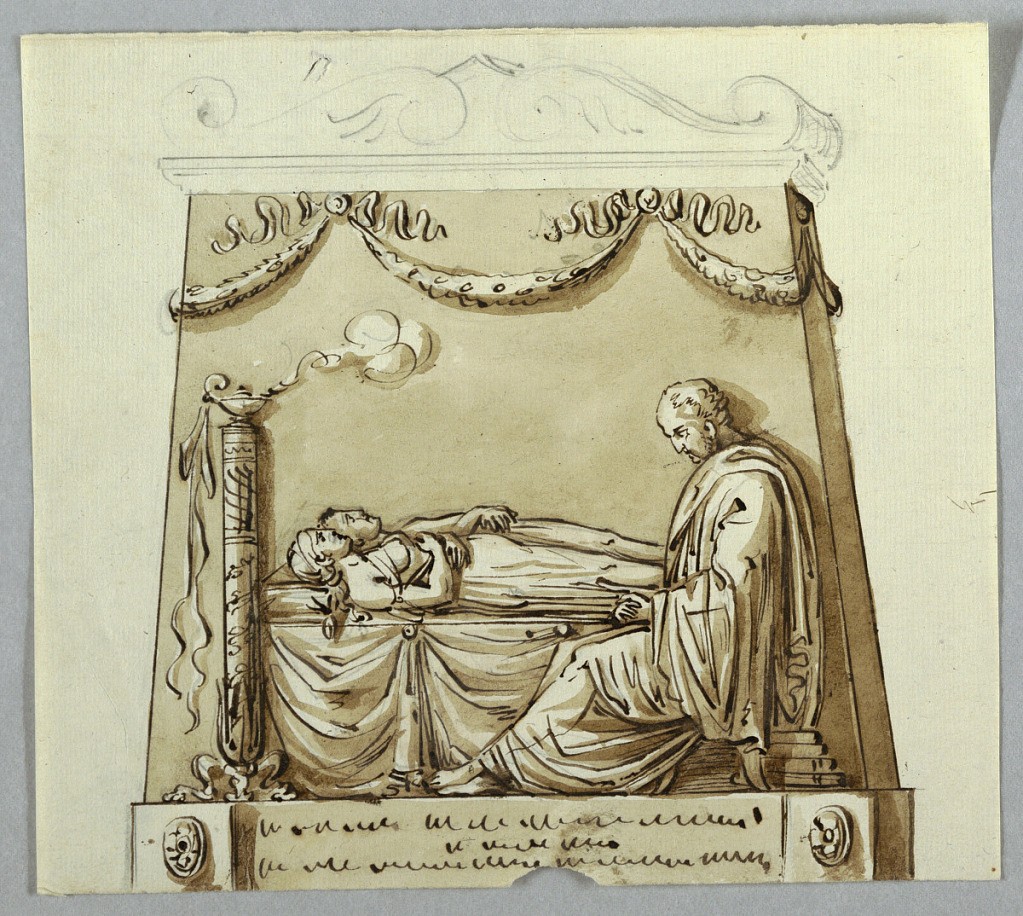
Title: Design for a Sepulcher Monument for a Couple
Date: ca. 1810
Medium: Graphite, pen and ink, brush and bistre wash on paper
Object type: Drawing
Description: A pylon rises from a base. The central part shows an inscription. An entablature and pediment are roughly sketched. Festoons surround the top of the pylon. Effigies of a young couple is shown lying upon their bed. A candelabrum stands beside their heads. An elderly man in a toga is seated beside their feet.